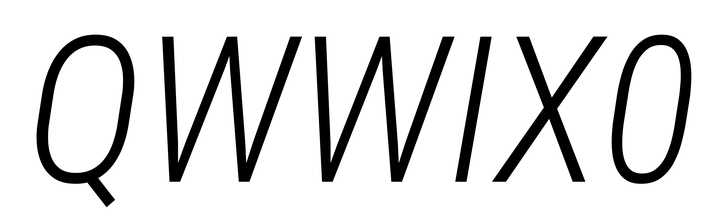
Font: Roboto-Italic_Condensed_Light_Italic